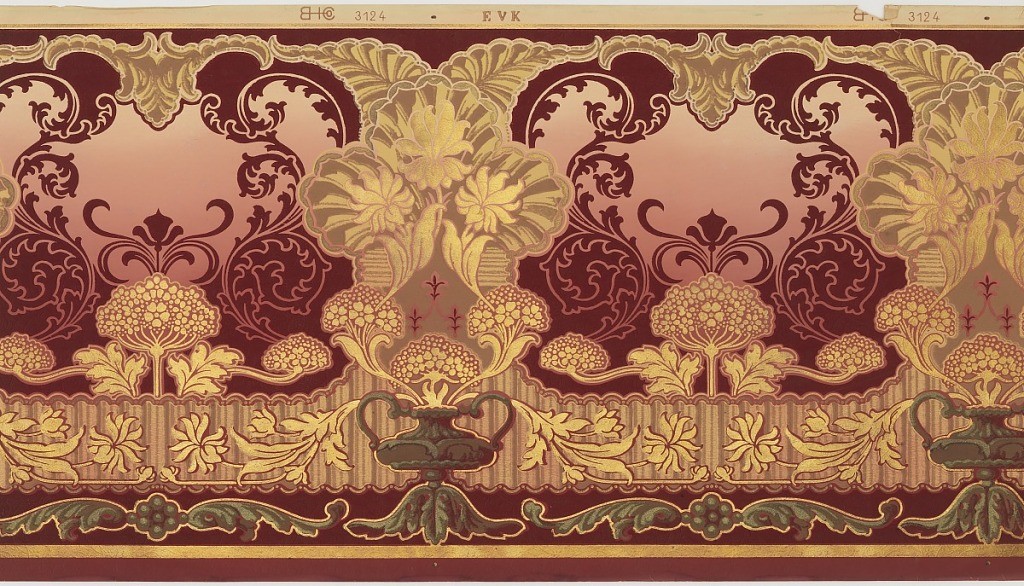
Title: Frieze
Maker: E.V.K.
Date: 1905–1915
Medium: Machine-printed paper
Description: Very stylized floral motifs arising from urn. In between urns are scrolling acanthus leaves and Queen Anne's Lace. Printed in burgundy, metallic gold and green on a background that shades from light pink to deep red.